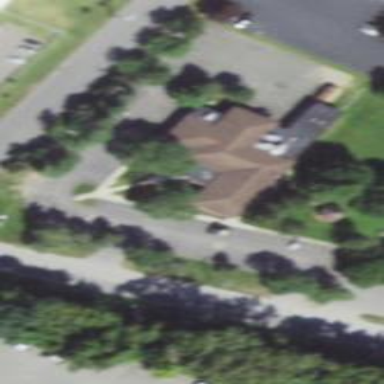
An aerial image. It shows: Building serving as club home community center.